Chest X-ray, PA view. Patient: 52 years old, sex F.
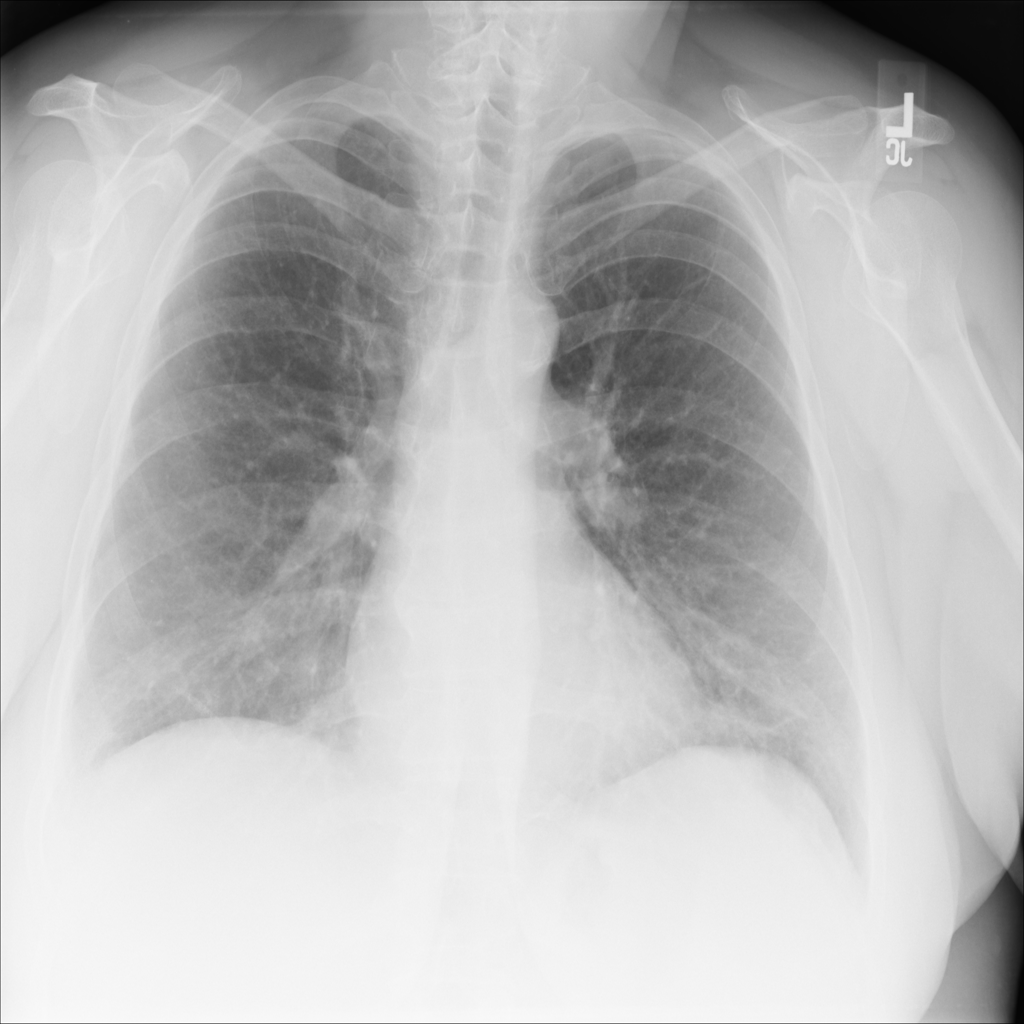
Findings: Effusion